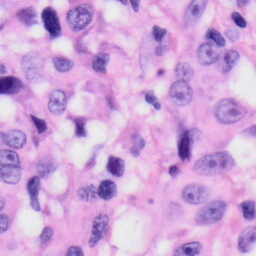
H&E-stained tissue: Skin